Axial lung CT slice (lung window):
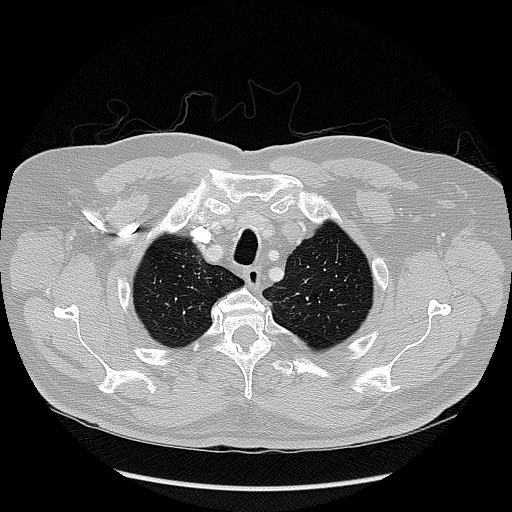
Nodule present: no